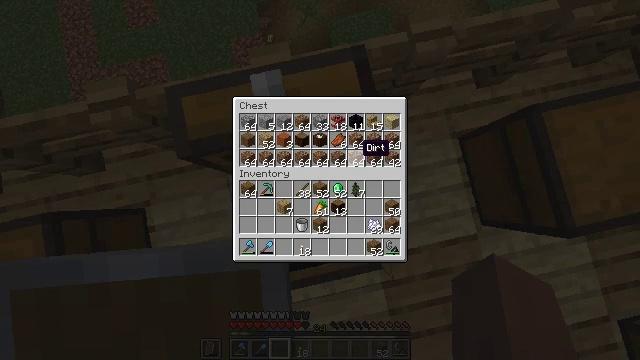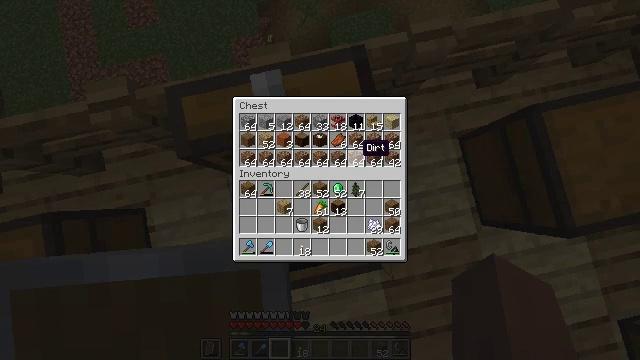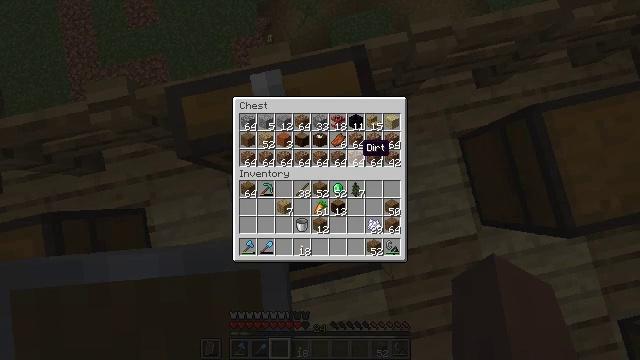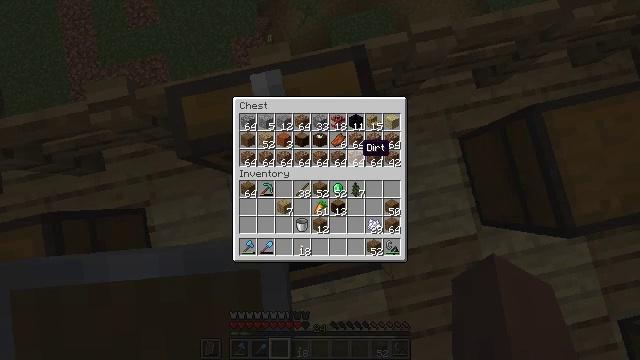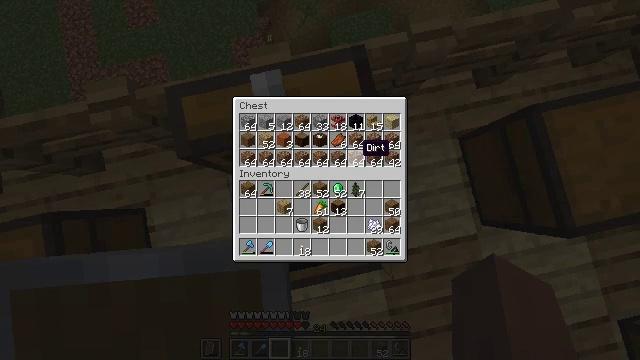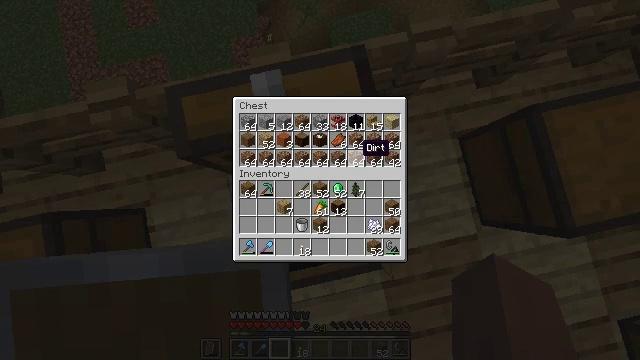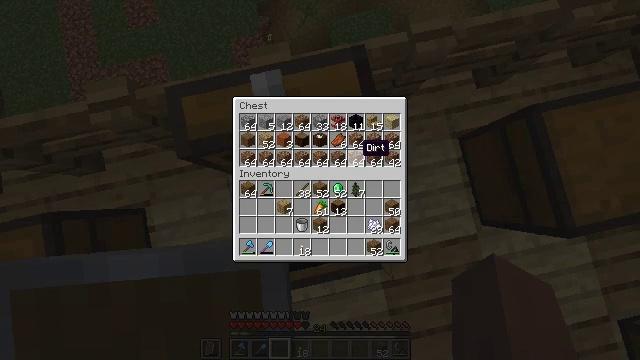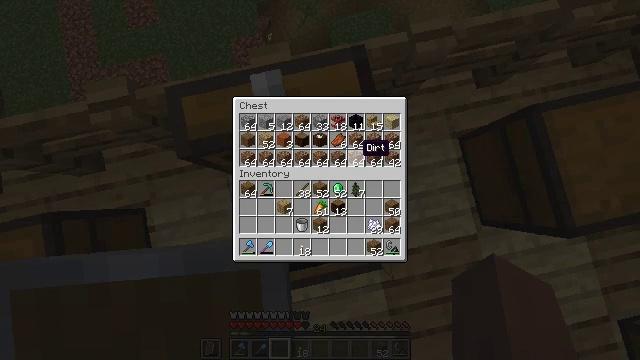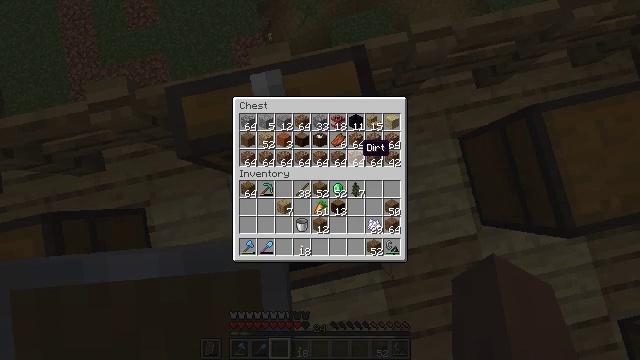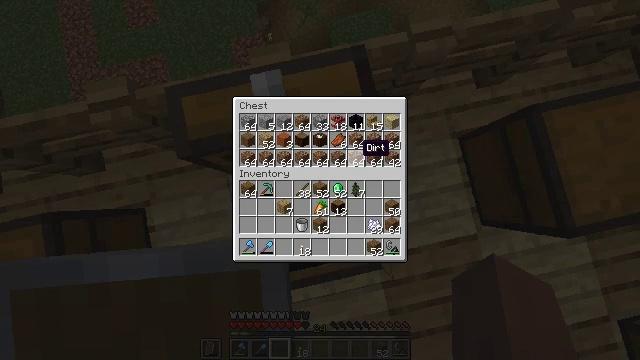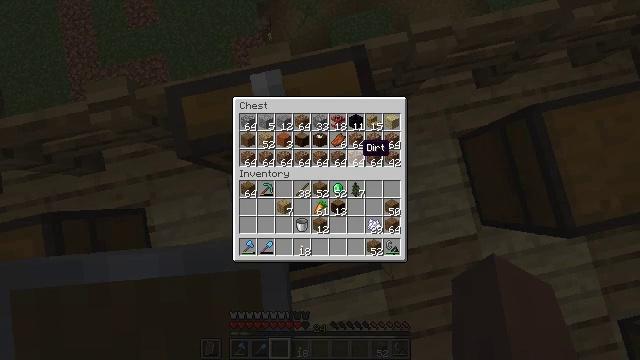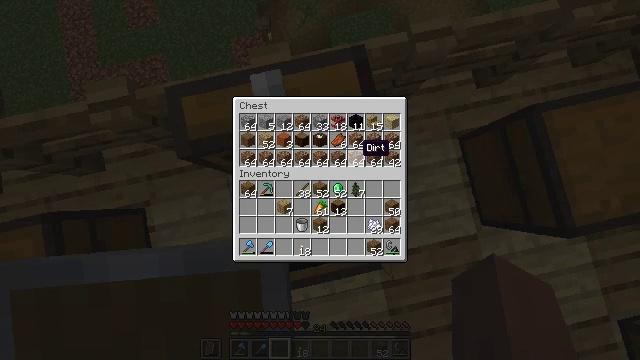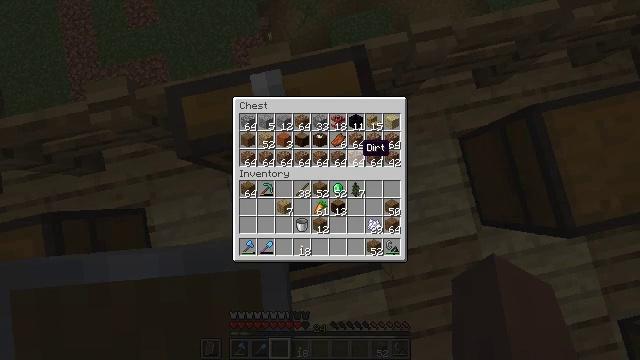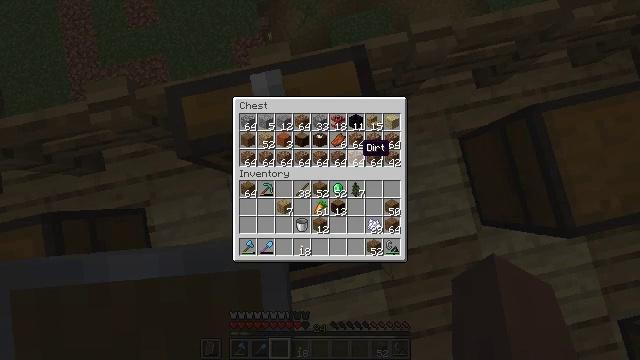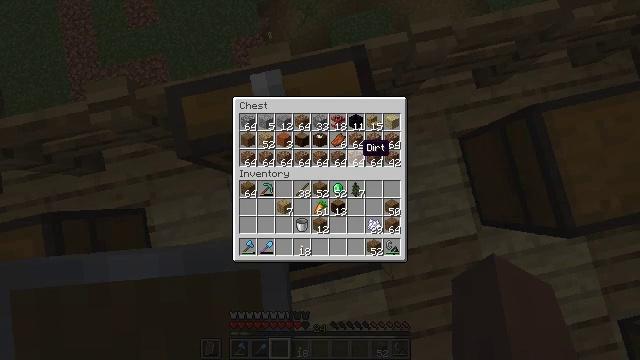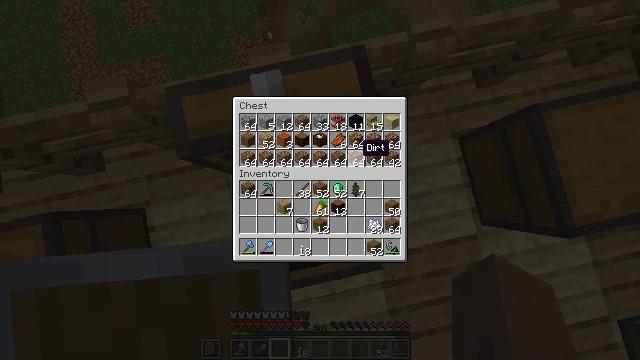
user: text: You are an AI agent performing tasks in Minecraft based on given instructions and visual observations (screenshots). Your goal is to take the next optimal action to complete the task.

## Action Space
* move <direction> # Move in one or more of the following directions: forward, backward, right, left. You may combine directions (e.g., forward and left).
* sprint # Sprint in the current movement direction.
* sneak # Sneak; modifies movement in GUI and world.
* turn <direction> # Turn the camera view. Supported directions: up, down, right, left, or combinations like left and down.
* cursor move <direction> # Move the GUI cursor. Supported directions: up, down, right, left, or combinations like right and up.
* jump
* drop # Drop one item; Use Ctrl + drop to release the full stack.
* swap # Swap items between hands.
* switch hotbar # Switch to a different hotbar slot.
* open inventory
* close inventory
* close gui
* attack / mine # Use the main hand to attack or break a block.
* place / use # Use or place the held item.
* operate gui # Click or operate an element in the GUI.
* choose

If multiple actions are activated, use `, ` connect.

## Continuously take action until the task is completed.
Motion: motion action
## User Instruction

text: Remove a flint and steel from the inventory.
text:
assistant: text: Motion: no_op
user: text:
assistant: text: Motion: no_op
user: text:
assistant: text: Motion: no_op
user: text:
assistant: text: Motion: no_op
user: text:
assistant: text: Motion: no_op
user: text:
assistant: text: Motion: no_op
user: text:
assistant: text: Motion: no_op
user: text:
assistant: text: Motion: no_op
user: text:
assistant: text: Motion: no_op
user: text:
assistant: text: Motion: no_op
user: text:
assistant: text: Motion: no_op
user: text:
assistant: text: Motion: no_op
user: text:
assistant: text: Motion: no_op
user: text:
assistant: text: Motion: no_op
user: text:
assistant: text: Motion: no_op
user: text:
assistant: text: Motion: no_op
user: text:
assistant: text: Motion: no_op
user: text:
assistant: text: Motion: no_op
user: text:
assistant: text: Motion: no_op
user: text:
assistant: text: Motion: no_op
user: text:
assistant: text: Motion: no_op
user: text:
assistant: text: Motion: no_op
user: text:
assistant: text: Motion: no_op
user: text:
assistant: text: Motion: no_op
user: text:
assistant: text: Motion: no_op
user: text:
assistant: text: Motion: no_op
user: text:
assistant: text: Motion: no_op
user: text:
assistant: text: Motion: no_op
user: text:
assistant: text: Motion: no_op
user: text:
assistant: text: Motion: no_op